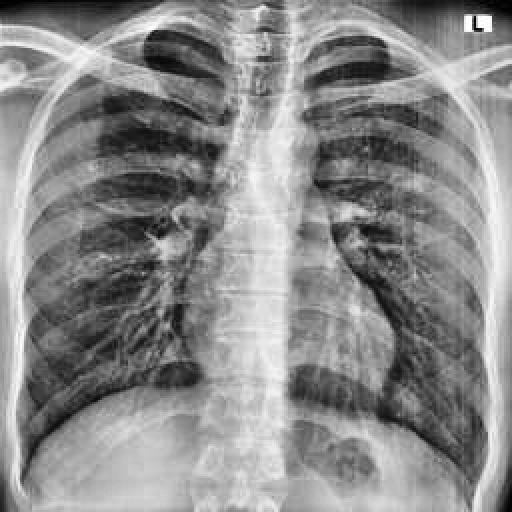
Finding: NORMAL